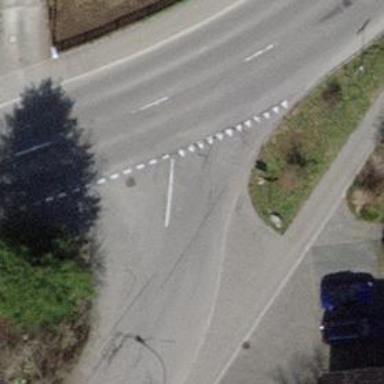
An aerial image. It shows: Road with "give way" sign.